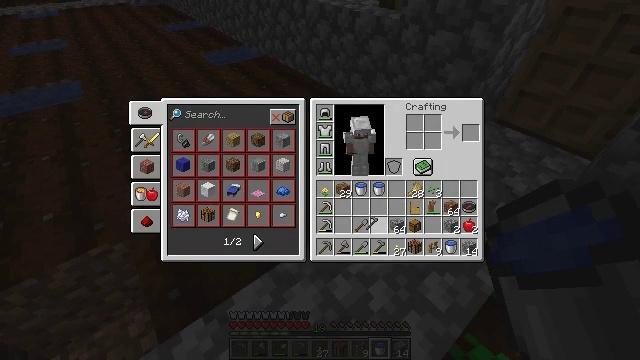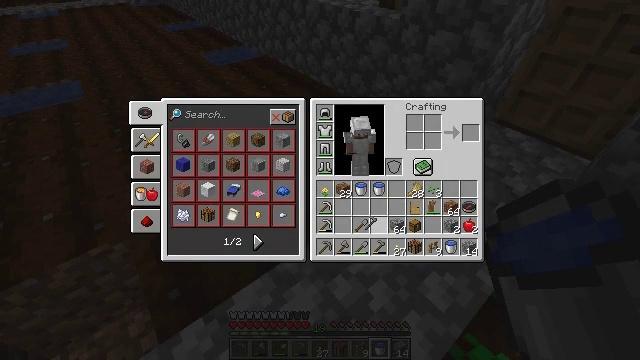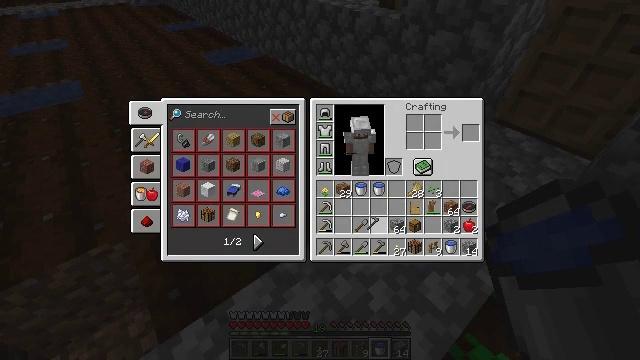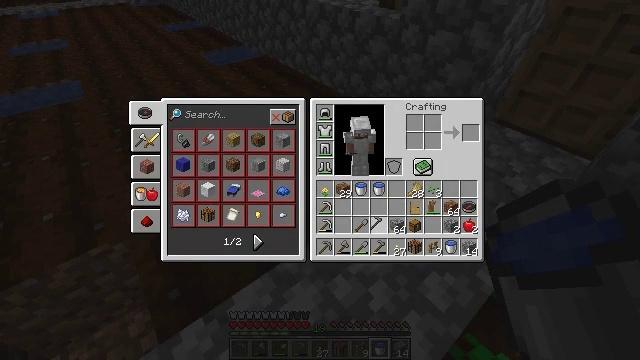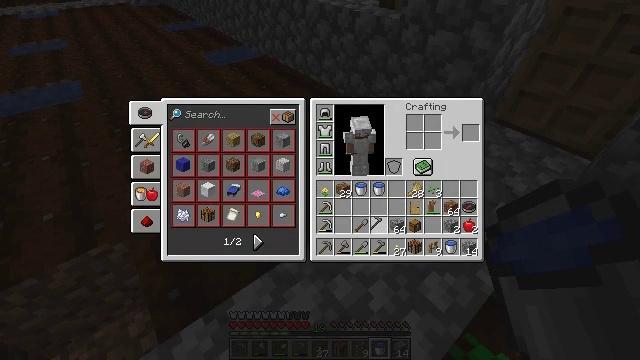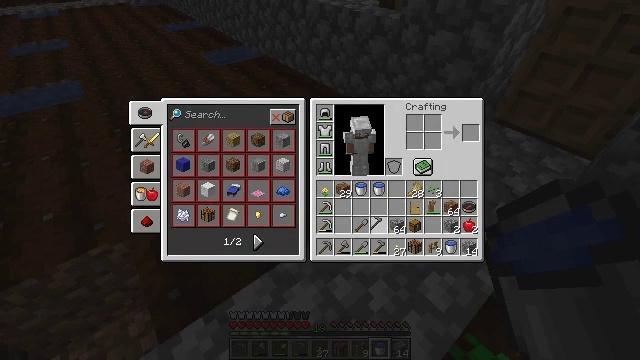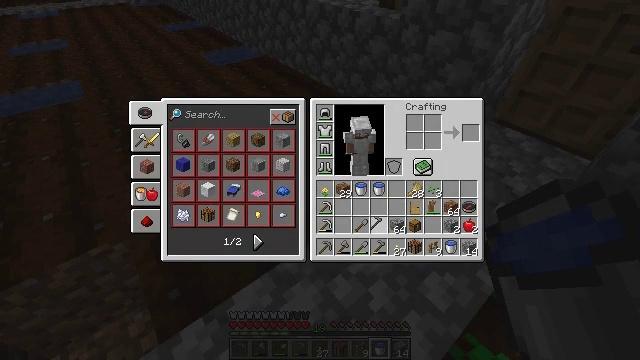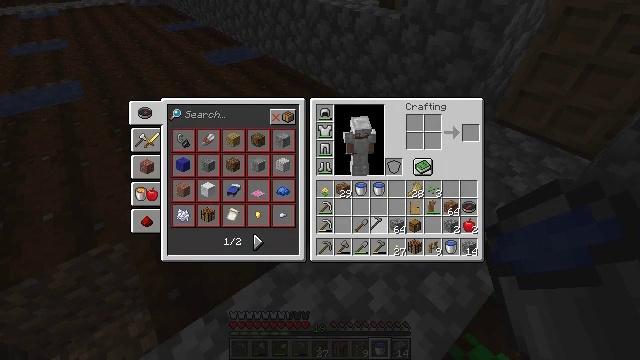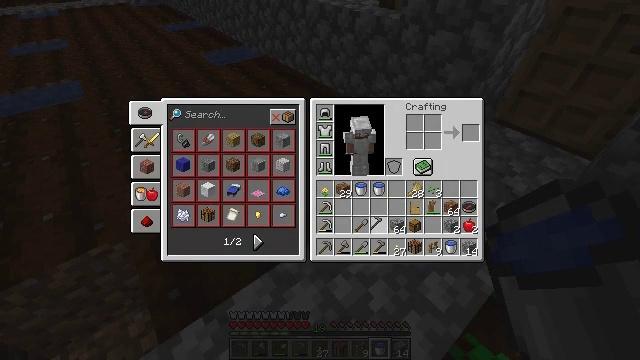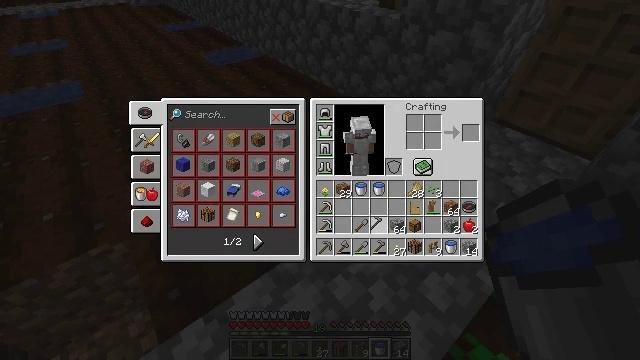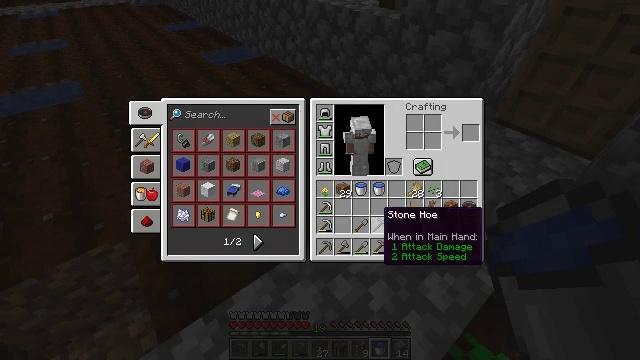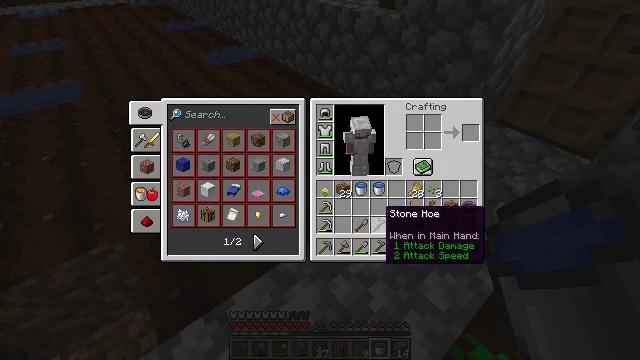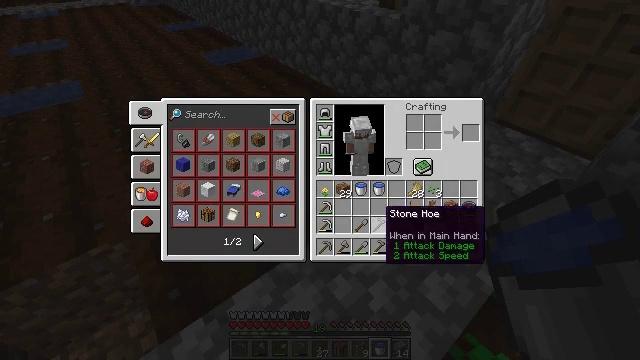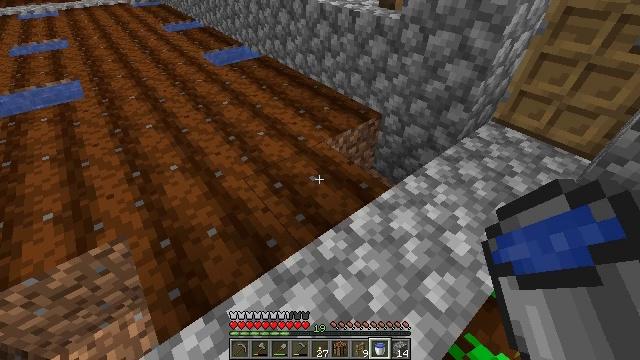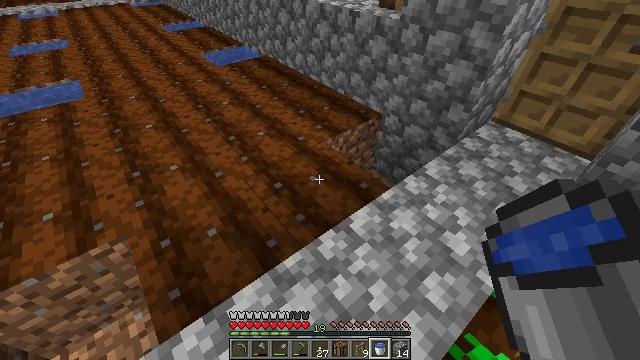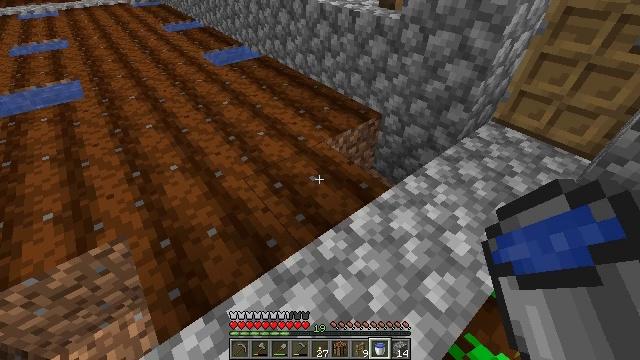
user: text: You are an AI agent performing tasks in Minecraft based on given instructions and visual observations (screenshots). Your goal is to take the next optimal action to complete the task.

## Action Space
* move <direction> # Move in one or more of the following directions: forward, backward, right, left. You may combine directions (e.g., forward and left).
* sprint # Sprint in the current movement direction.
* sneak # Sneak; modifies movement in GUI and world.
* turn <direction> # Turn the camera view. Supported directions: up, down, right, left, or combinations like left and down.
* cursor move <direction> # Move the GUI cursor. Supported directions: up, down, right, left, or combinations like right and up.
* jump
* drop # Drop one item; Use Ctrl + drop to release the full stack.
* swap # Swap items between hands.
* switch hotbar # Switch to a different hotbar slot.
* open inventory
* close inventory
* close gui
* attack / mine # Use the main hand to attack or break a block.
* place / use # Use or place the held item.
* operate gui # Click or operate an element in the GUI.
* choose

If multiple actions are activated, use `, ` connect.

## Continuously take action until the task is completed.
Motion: motion action
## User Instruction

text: Break the farmland to revert it to dirt.
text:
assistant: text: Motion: no_op
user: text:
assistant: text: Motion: no_op
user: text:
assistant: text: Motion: no_op
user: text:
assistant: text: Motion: no_op
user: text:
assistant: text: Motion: no_op
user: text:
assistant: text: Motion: no_op
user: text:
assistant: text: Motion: no_op
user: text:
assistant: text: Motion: operate gui
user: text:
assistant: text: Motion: operate gui
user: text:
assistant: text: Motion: no_op
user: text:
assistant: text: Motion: no_op
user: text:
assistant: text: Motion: no_op
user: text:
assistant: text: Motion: no_op
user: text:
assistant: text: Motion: no_op
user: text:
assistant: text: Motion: no_op
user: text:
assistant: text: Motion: no_op
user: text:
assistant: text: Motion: no_op
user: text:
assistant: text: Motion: no_op
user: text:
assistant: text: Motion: no_op
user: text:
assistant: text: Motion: no_op
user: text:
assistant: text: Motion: no_op
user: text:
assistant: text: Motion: no_op
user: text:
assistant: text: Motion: no_op
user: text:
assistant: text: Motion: no_op
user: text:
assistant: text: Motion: no_op
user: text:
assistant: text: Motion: no_op
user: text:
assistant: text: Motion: no_op
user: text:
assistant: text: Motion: no_op
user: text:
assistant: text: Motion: no_op
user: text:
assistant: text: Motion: no_op